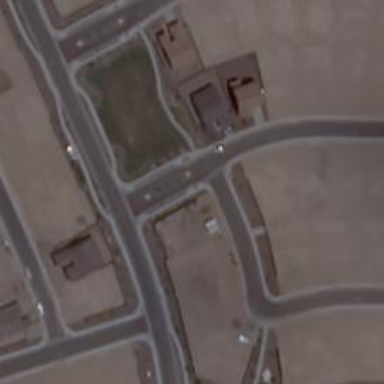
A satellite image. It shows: Residential road.